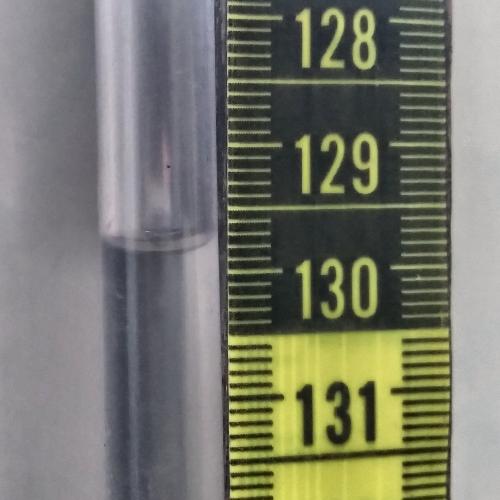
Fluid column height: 129.8 cm